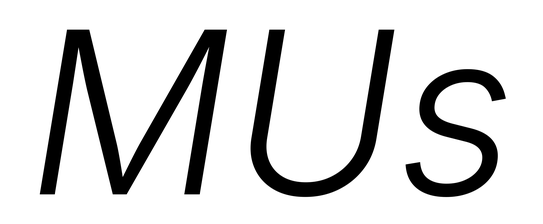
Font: Inter-Italic_Light_Italic